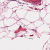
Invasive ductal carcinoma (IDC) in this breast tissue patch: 0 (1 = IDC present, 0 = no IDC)